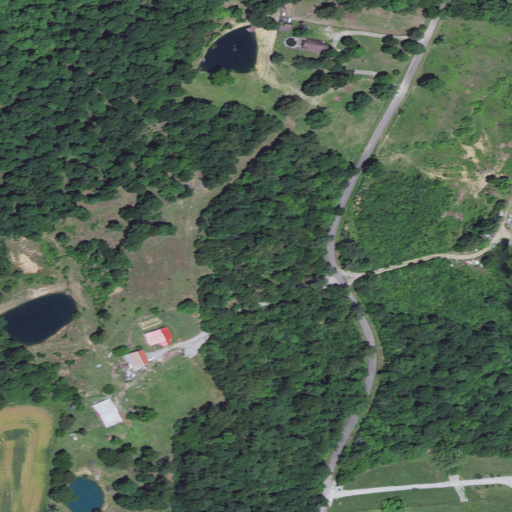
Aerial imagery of mountain in Kentucky named Riley Hill containing deciduous forest, open development, mixed forest, cultivated crops, medium intensity development, and pasture